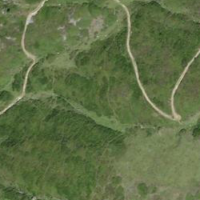
EUNIS habitat code: 26
Species observed at this site:
Campanula barbata